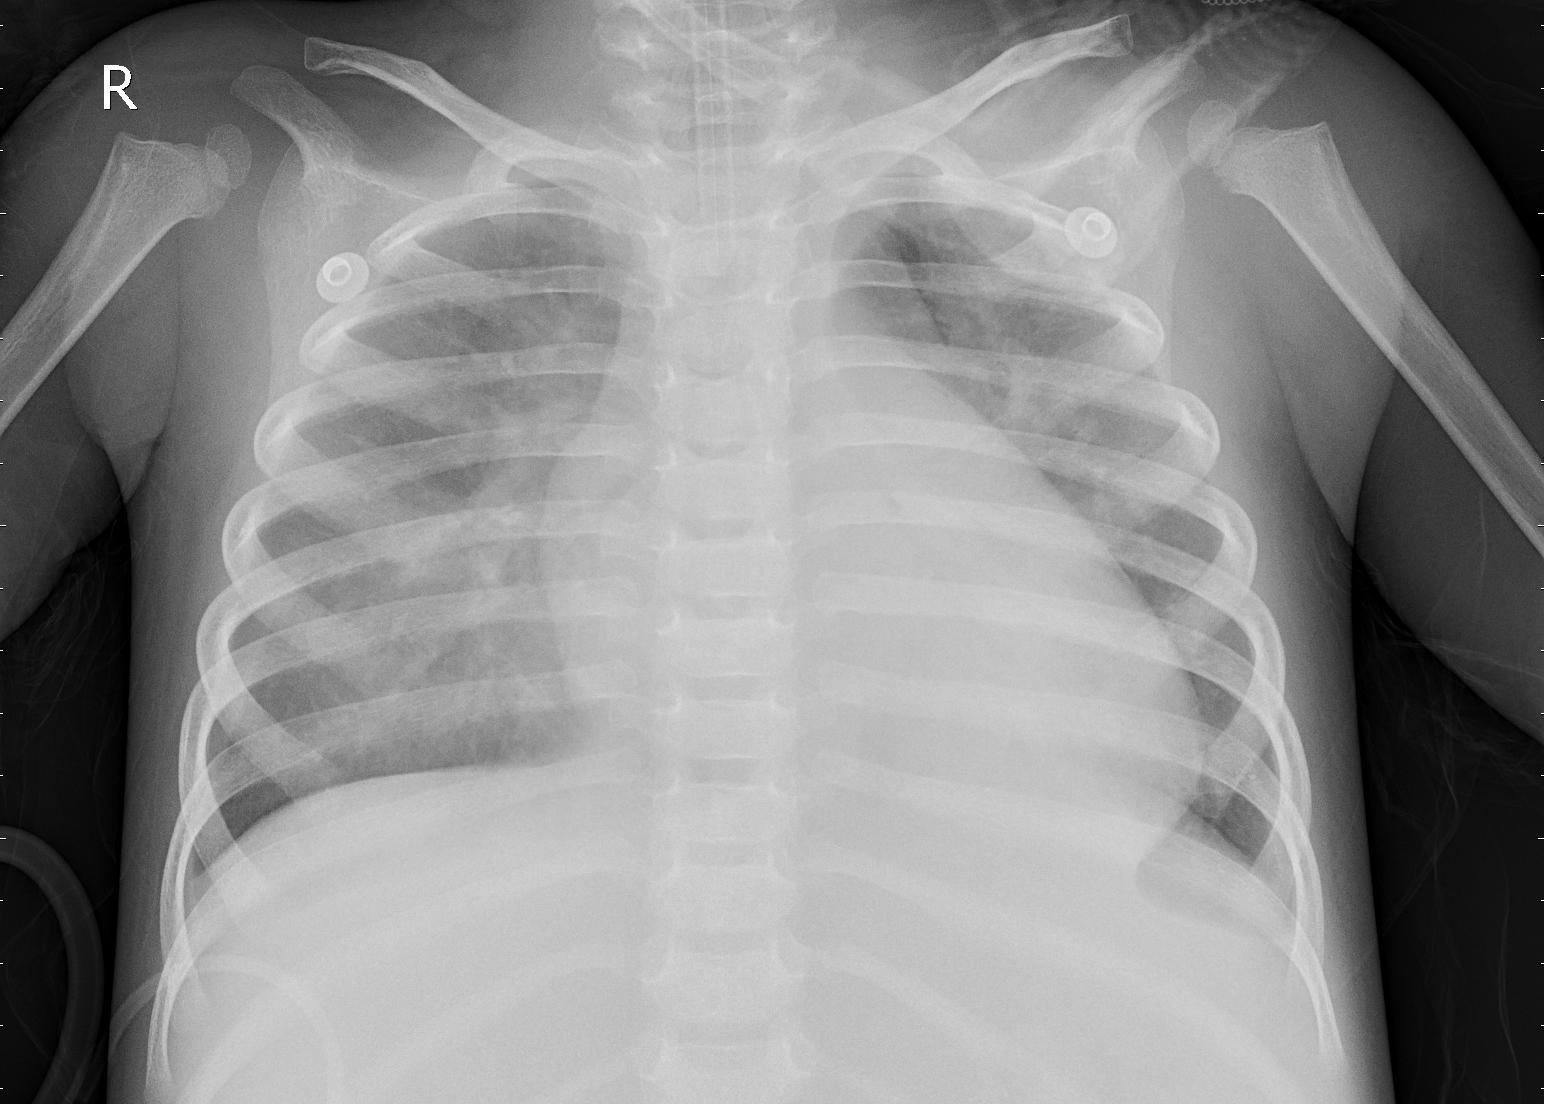
Diagnosis: PNEUMONIA